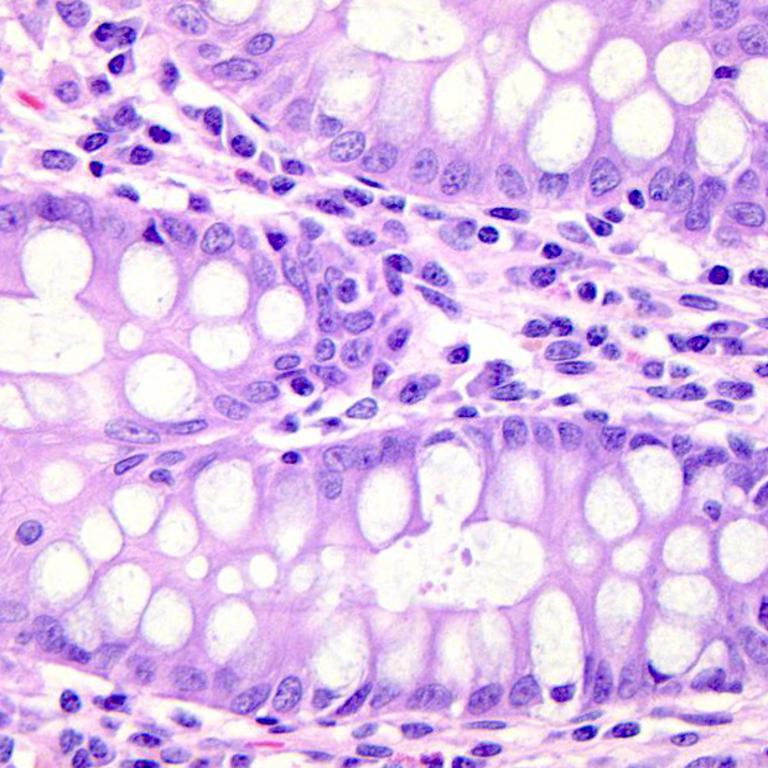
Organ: colon
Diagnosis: benign